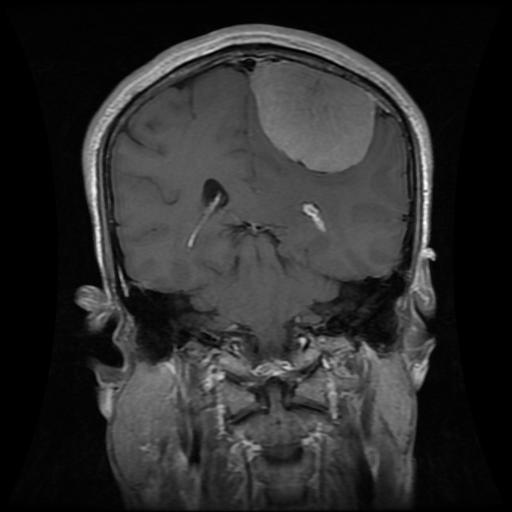
Label: meningioma